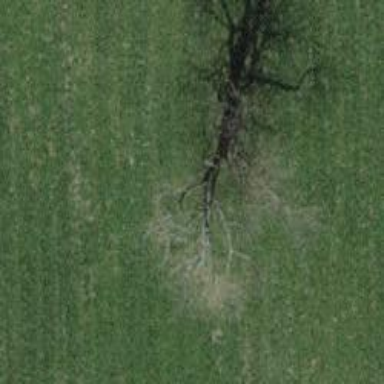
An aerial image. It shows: Beautiful tree in nature.